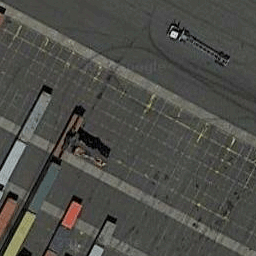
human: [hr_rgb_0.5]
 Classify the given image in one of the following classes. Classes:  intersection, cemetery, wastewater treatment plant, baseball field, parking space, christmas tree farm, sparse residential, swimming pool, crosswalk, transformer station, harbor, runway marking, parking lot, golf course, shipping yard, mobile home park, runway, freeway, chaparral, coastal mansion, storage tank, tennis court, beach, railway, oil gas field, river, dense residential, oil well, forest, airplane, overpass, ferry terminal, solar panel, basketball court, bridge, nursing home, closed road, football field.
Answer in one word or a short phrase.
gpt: shipping yard